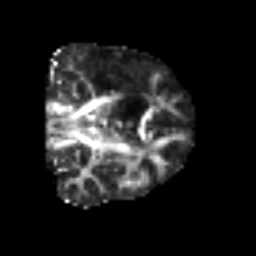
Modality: FA
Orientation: coronal
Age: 68
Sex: male
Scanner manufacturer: siemens
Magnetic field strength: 3 T
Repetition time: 6.1 s
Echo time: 0.101 s